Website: macys
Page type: account-selection
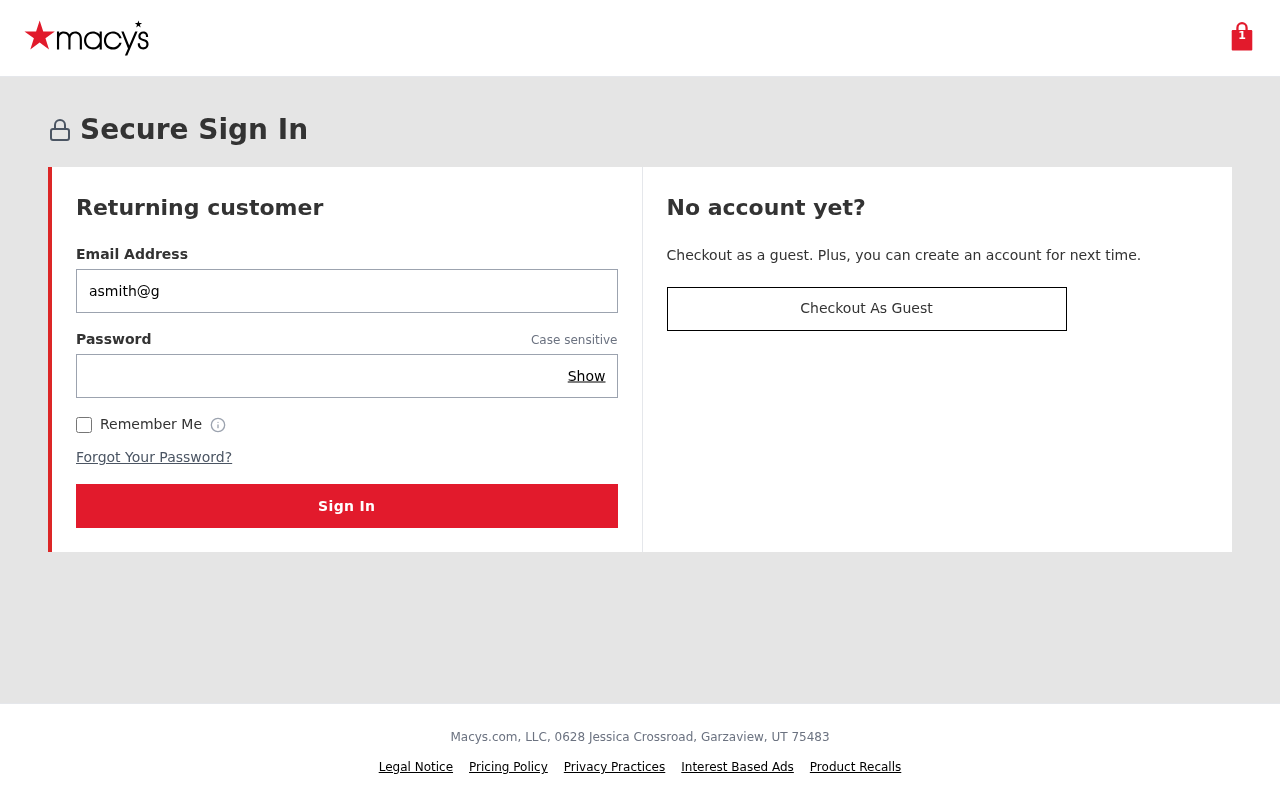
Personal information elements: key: PII_EMAIL
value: asmith@gmail.com
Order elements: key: ORDER_NUM_ITEMS
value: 1